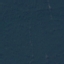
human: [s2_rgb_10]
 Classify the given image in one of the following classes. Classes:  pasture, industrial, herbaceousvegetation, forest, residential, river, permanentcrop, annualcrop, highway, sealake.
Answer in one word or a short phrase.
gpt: Forest